Interaction volume radius: 5 \u00c5
Interaction volume height: 25 \u00c5
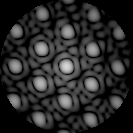
Disorder parameter: 0.09142